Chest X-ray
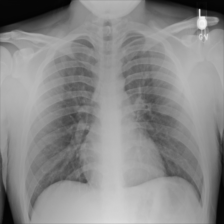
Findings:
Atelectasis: negative
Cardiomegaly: negative
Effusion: positive
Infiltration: positive
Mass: negative
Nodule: negative
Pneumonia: negative
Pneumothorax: negative
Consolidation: negative
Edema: negative
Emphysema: negative
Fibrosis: negative
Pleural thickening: negative
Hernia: negative